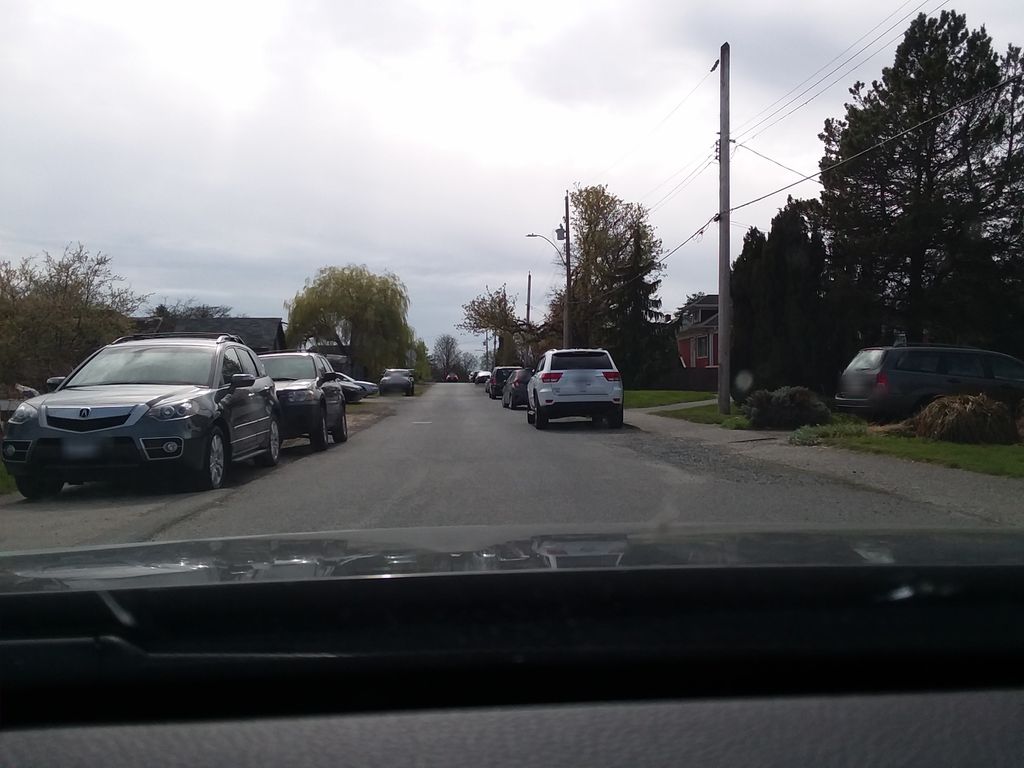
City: victoria